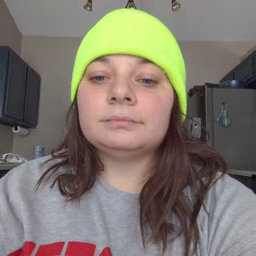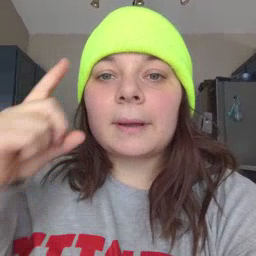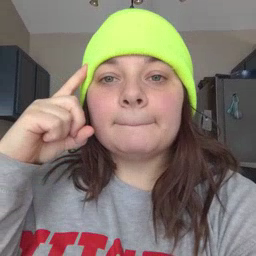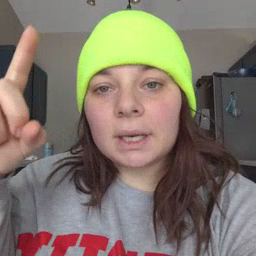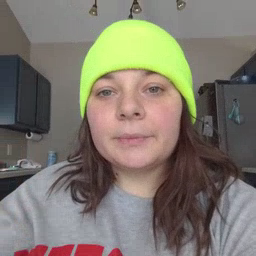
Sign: penny